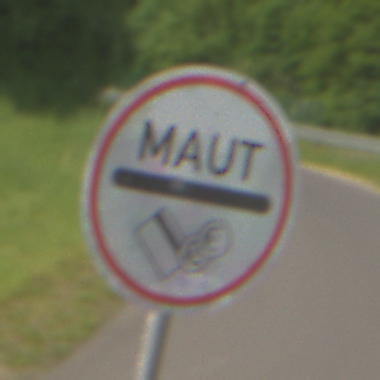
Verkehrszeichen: MautflichtigeStrecke
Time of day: Midday
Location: Outdoor (RoadRail)
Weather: PartlyCloudy
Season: NotSpecified
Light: Natural